Question: 'enter code here'I am working on an import tool, following the pattern objc.io did at <URL> .
At an early point in the program, where I am creating an instance of NSManagedObjectModel from a url, it is returning nil. When I run the program, the error I get later is "Cannot create an NSPersistentStoreCoordinator with a nil model".
Attached is a screenshot at a breakpoint after I create the model. I've looked around here, and have verified that:
- - 'NSString'- 'URLByAppendingPathComponent'
Why is '[[NSManagedObjectModel alloc] initWithContentsOfURL:modelURL]' still returning nil?

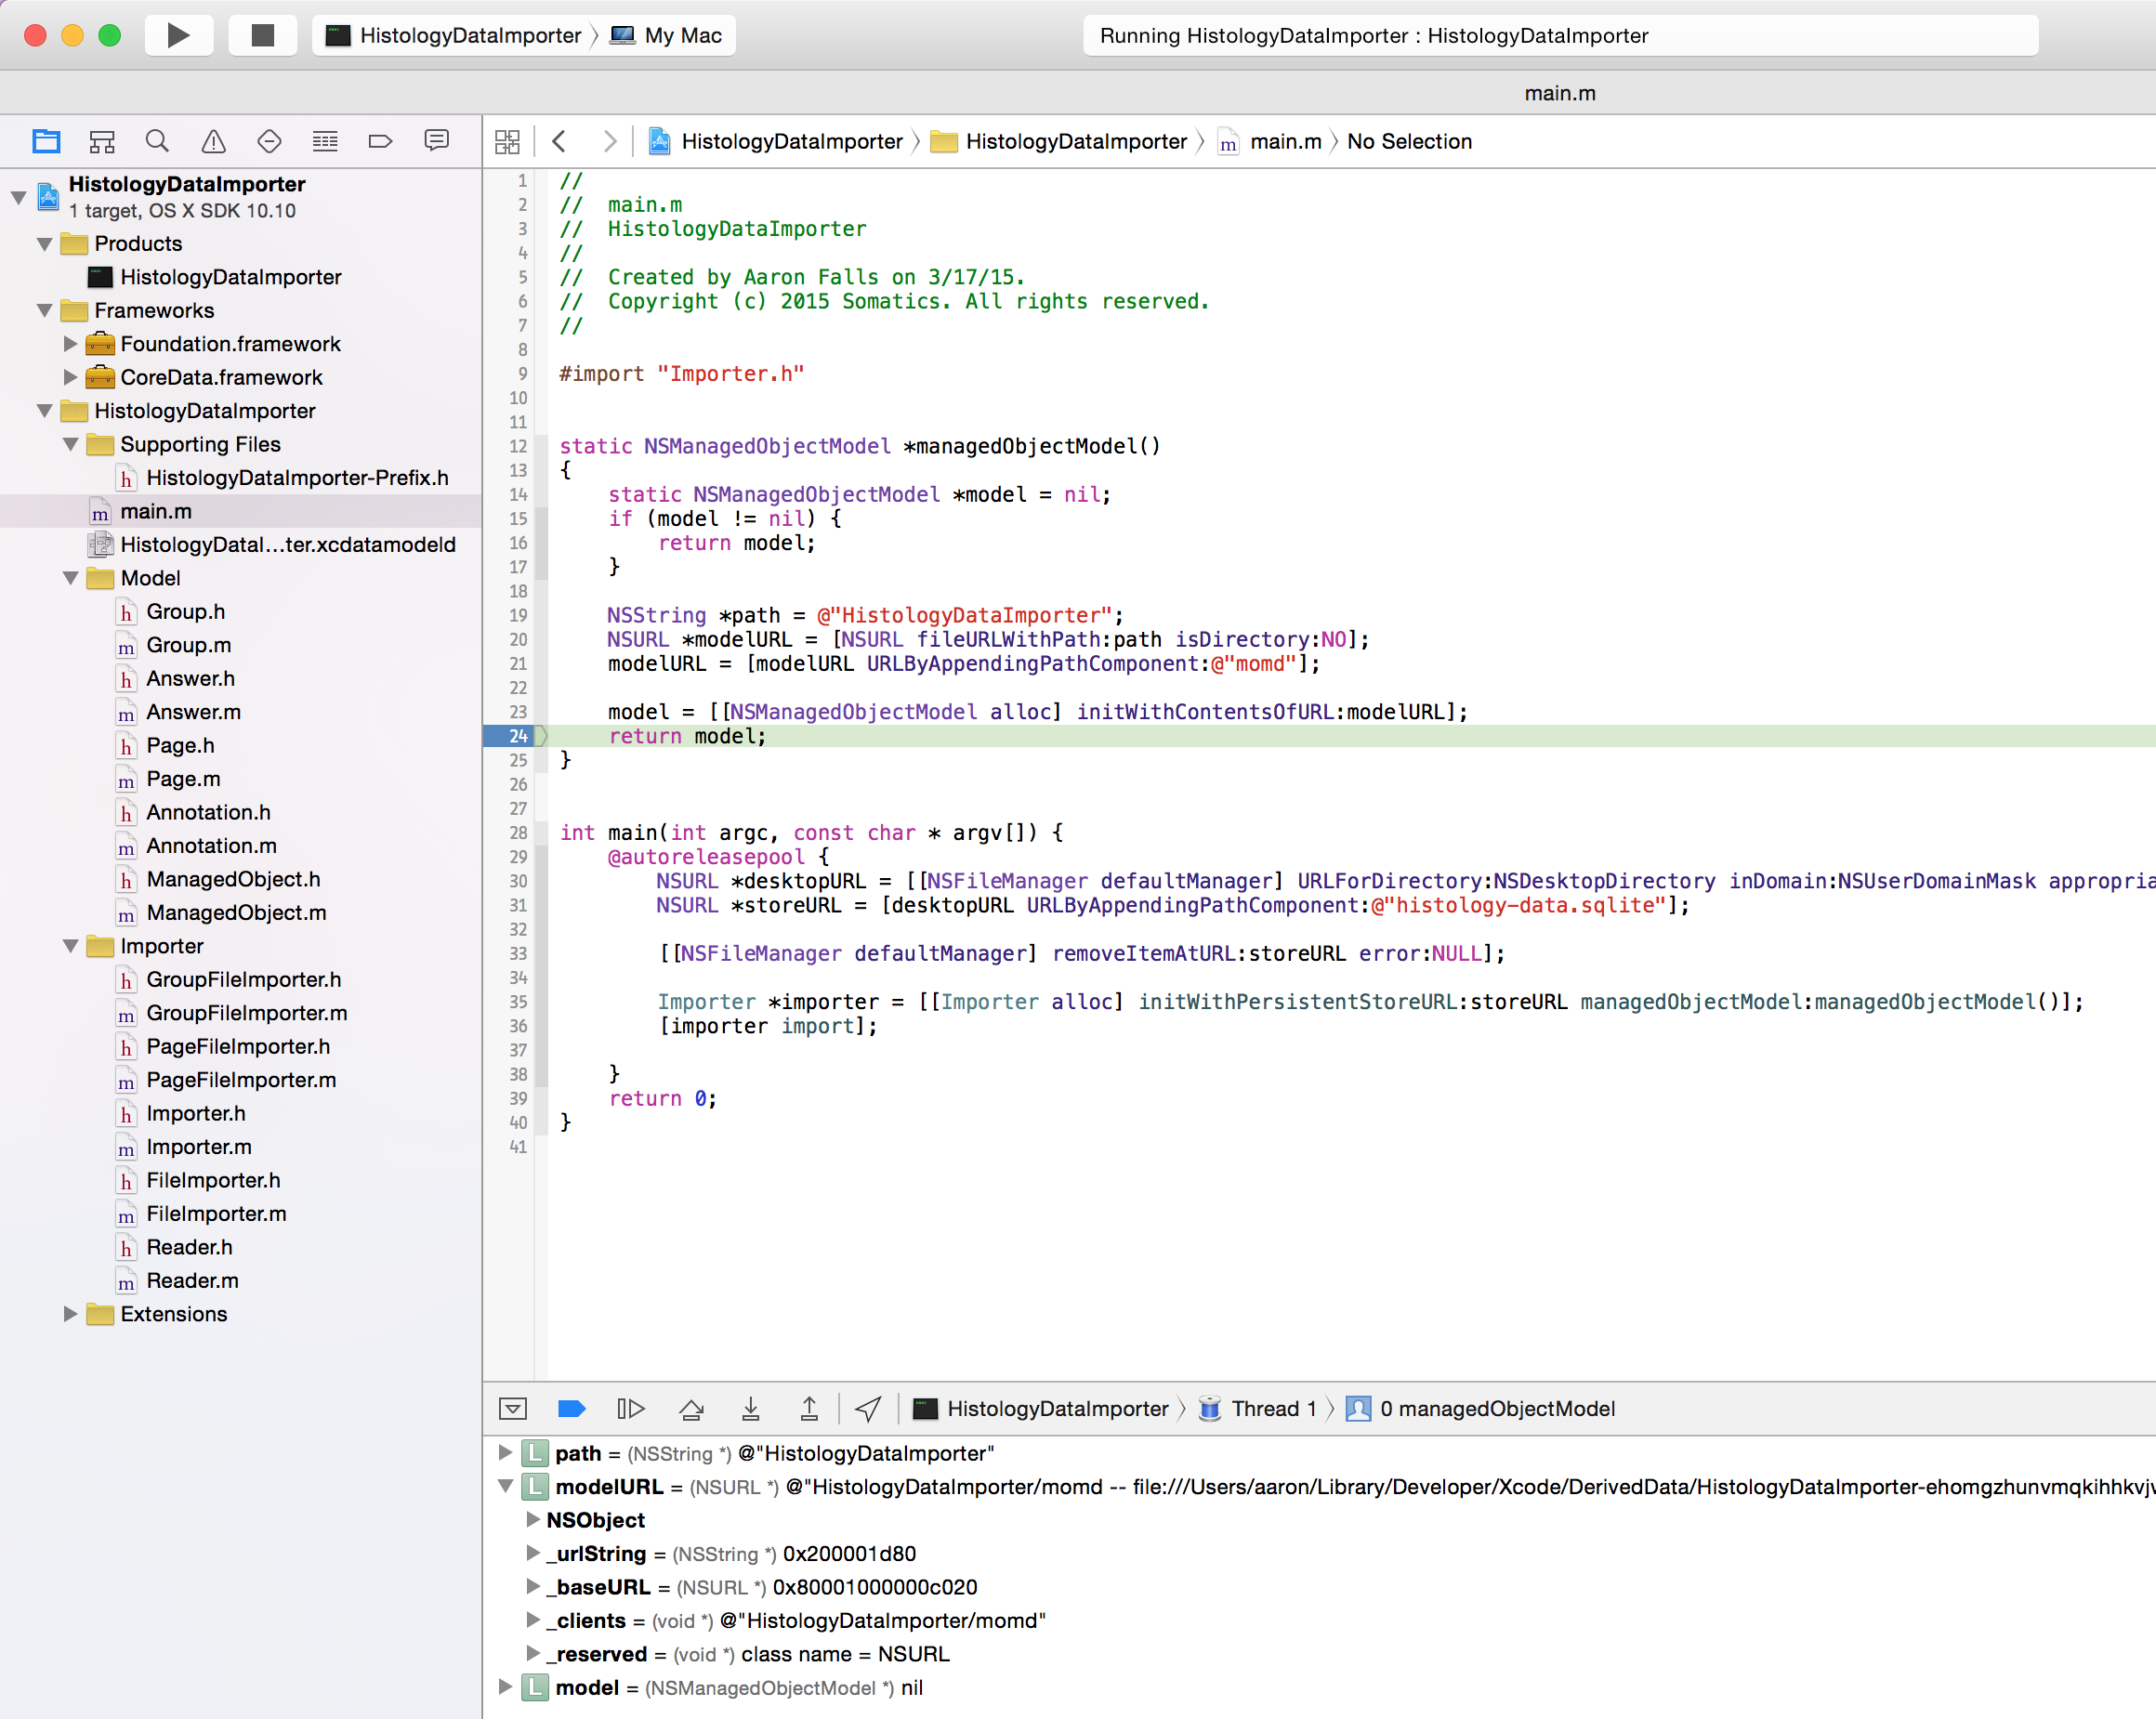
Answer: Because you're using the wrong location. What you have is:
'''
NSString *path = @"HistologyDataImporter";
NSURL *modelURL = [NSURL fileURLWithPath:path isDirectory:NO];
moelURL = [modelURL URLByAppendingPathComponent:@"momd"];
'''
If you call 'fileURLWithPath:' with a relative path like this, it's assumed to be relative to the current working directory. Your code does not set the working directory, but the value for 'modelURL' suggests it's somewhere in Xcode's derived data folder. That's not surprising when running the app from Xcode, but the model file is not in that directory.
You need to figure out where 'HistologyDataImporter.momd' is located and make sure that 'modelURL' actually points to that location. If you put the model file on your desktop, you could use the same 'desktopURL' that you have in 'main()' and add the model filename to that.